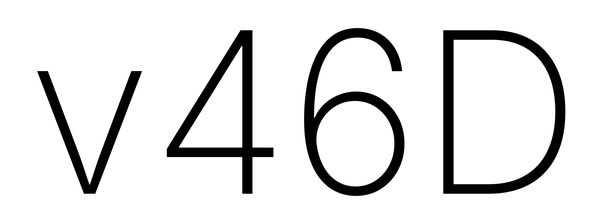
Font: Inter_ExtraLight